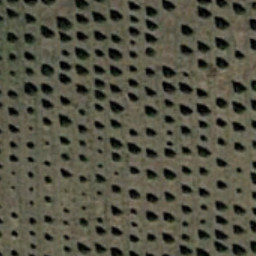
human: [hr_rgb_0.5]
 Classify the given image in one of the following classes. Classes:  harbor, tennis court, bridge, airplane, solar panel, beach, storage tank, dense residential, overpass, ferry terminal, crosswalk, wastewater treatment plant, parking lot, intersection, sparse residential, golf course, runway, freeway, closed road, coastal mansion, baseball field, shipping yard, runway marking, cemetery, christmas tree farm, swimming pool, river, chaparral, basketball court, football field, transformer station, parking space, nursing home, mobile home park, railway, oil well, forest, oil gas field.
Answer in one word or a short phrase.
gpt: christmas tree farm